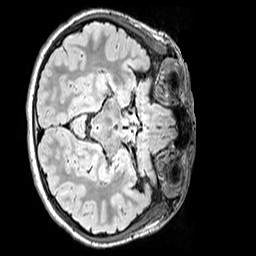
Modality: FLAIR
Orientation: axial
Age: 9
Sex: female
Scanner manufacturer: siemens
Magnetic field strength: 3 T
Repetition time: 5 s
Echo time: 0.388 s